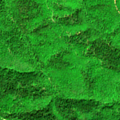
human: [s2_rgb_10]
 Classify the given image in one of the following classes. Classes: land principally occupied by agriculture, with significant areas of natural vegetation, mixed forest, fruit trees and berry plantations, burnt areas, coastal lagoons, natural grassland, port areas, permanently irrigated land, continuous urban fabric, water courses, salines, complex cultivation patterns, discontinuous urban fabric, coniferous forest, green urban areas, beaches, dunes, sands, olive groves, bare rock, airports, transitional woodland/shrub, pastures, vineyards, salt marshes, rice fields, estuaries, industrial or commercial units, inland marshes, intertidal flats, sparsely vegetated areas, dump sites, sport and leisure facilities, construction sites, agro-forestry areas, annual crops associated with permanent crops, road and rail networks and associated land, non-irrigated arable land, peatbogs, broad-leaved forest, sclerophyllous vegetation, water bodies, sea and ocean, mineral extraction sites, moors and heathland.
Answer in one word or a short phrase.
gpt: broad-leaved forest